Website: apple-inc
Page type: payment
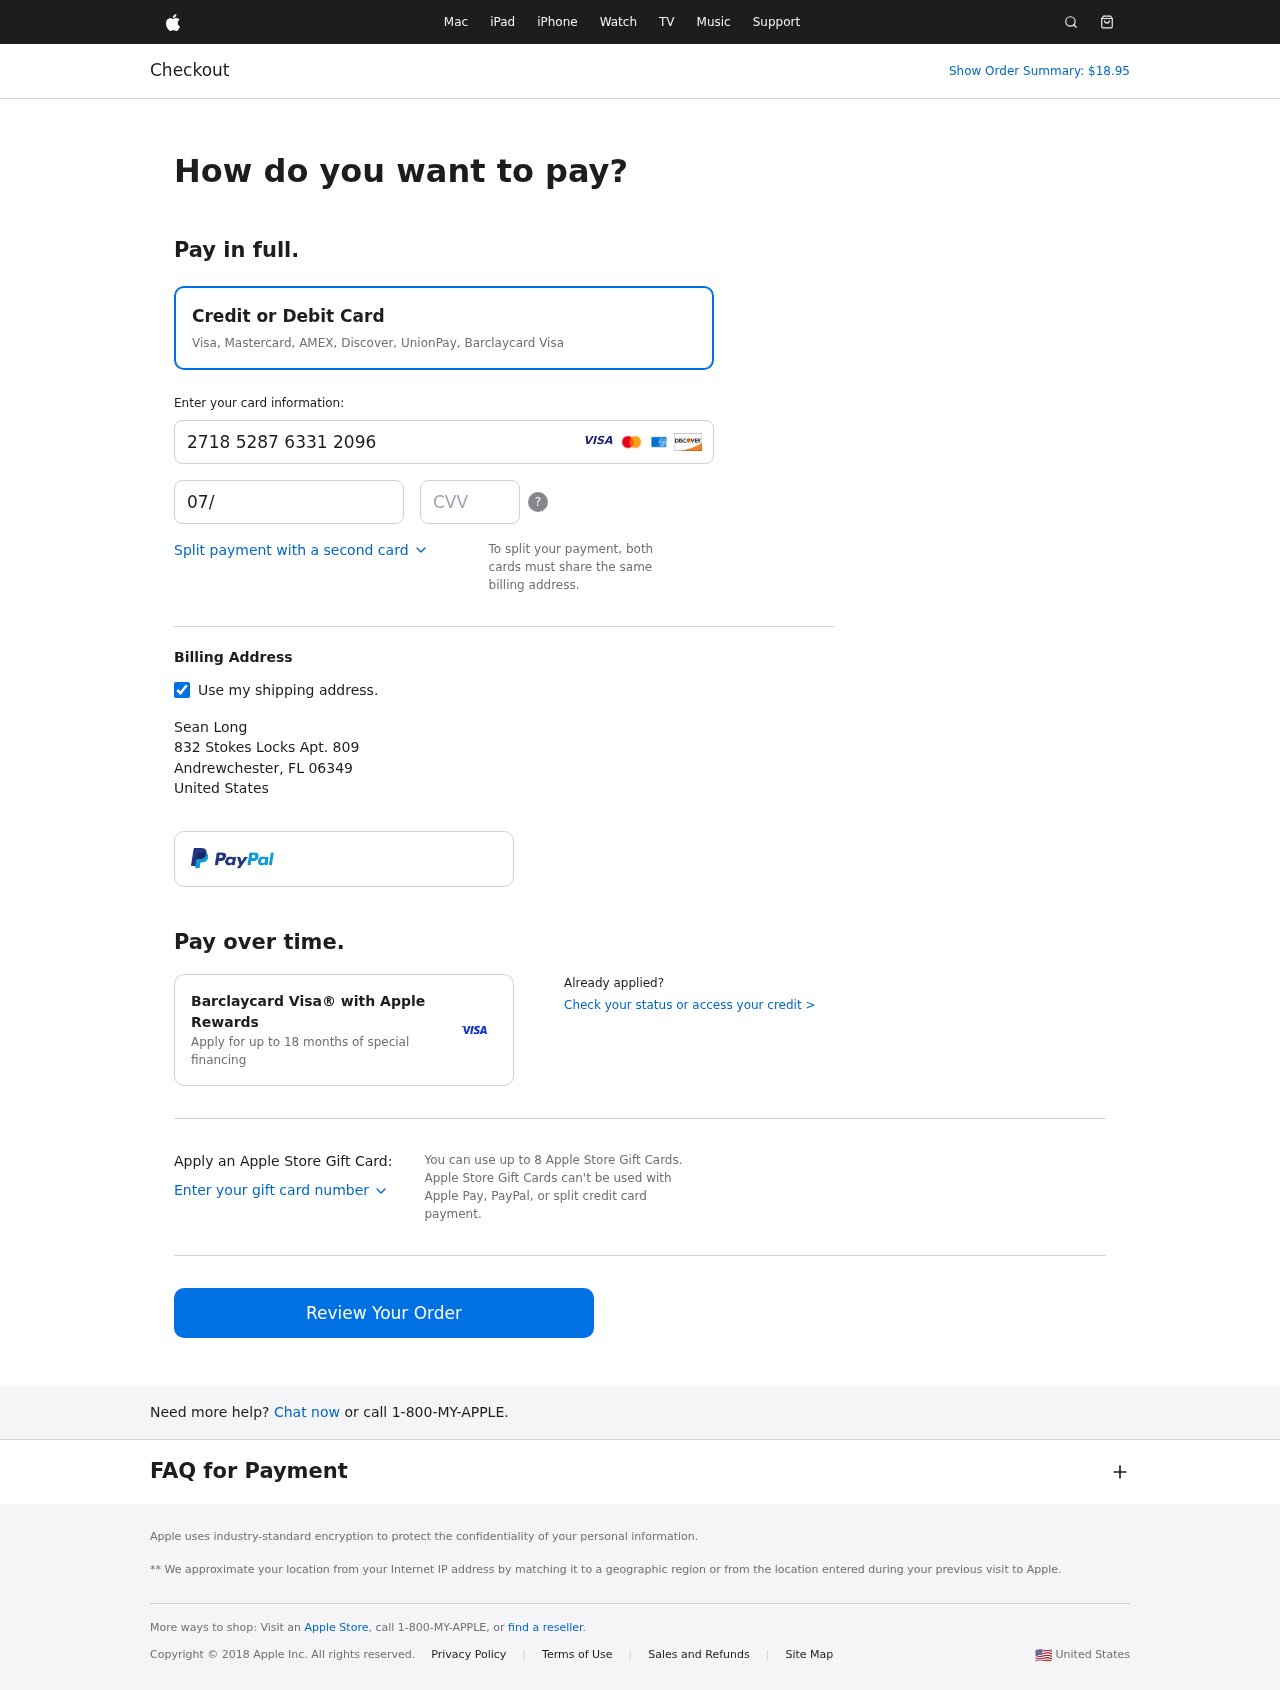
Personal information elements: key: PII_CARD_CVV
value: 999
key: PII_CARD_EXPIRY
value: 07/27
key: PII_CARD_NUMBER
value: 2718 5287 6331 2096
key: PII_CITY
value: Andrewchester
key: PII_COUNTRY
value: United States
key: PII_FULLNAME
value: Sean Long
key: PII_POSTCODE
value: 06349
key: PII_STATE_ABBR
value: FL
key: PII_STREET
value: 832 Stokes Locks Apt. 809
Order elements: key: ORDER_TOTAL
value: Show Order Summary: $18.95